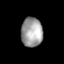
Tissue: skin
Cell type: Epithelial cells
Senescence score: 0.1988
Nuclear area (px): 619
Mean DAPI intensity: 159.192